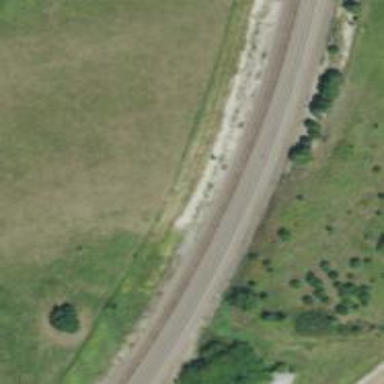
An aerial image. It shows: Railway siding with rails.